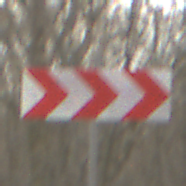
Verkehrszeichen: RichtungstafelnInKurvenGrossLinks
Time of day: MorningAfternoon
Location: Outdoor (Nature)
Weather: PartlyCloudy
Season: Winter
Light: Natural